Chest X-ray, AP view. Patient: 49 years old, sex F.
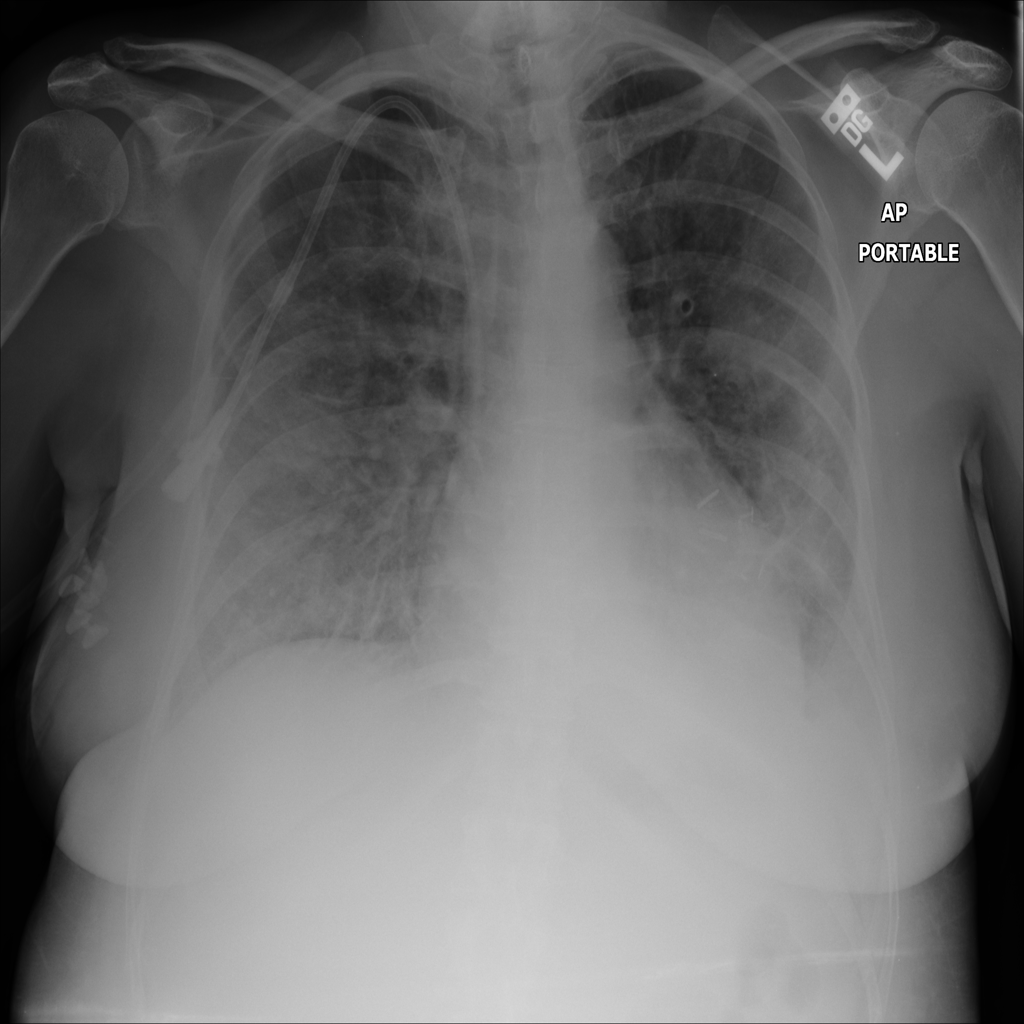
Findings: Nodule